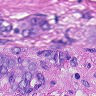
Metastatic tissue present: yes